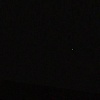
Label: space